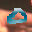
Label: 0